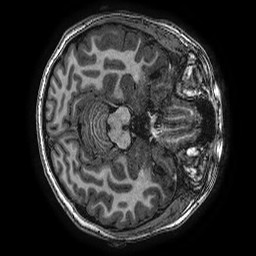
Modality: T1w
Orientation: axial
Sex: female
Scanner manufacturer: ge
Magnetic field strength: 3 T
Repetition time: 0.007644 s
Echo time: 0.003468 s